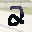
Label: 2